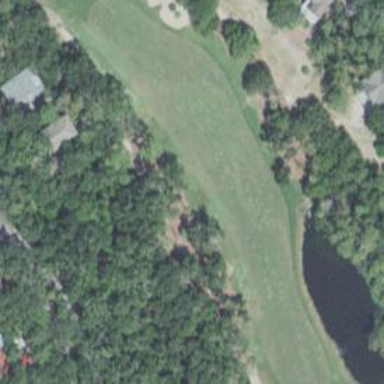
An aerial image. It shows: View of golf hole.